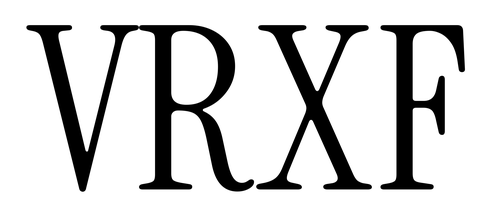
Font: InstrumentSerif-Regular